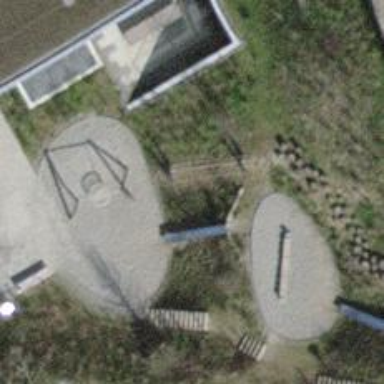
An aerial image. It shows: Playground with slide.